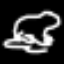
Label: frog